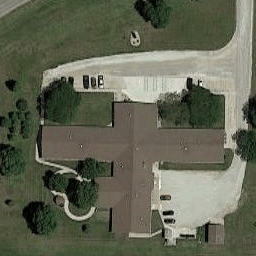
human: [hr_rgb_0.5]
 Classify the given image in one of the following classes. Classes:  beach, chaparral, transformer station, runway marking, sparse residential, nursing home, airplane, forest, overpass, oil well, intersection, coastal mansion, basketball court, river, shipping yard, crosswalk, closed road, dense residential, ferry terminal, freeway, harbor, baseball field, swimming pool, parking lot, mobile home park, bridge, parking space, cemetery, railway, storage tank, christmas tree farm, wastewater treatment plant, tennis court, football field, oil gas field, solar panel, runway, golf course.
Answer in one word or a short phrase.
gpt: nursing home